Question: I'm facing a problem while using Kendo MVC Bar Charts / Column chart.
In the categoryaxis, I put date values. If I choose ".BaseUnit(ChartAxisBaseUnit.Days)" option in CategoryAxis, I get all date values of the month including the days where there is no value.
Is there any way to hide days where there is no value ?

Here is what I have;
'''
<%= Html.Kendo().Chart<DaFyDaC.Models.KPIs.HistoryElecConsumpView>()
.Name("kilovat")
.DataSource(dataSource => dataSource
.Sort(sort => sort.Add(model => model.HEC_DATE).Ascending())
)
.Series(series =>
{
series.Column(model => model.HEC_POWER).Name("Power (kVA)");
series.Column(model => model.HEC_CONSUMPTION).Name("Elec. Consump. (kVH)");
})
.CategoryAxis(axis => axis
.Date()
.Labels(l=>l.Template("#= kendo.toString(value, 'dd/MM/yyyy')#"))
.Title("Month")
.Categories(model => model.HEC_DATE)
.Color("black")
.BaseUnit(ChartAxisBaseUnit.Days)
.AxisCrossingValue(0,40)
.Labels(labels => labels.Rotation(-50))
.MajorGridLines(lines => lines.Visible(true))
)
.ValueAxis(axis => axis.Numeric("kVA")
.Title("Power (kVA)")
.Labels(labels => labels
.Format("{0}")
)
)
%>
'''
Here is my JSON data:
'''
0: {DATA_CENTER: "CI1", CUSTOMER: "myCustomer", HEC_DATE: "02/02/2015", HEC_YEAR: 2015,...}
1: {DATA_CENTER: "CI1", CUSTOMER: "myCustomer", HEC_DATE: "02/03/2015", HEC_YEAR: 2015,...}
2: {DATA_CENTER: "CI1", CUSTOMER: "myCustomer", HEC_DATE: "01/04/2015", HEC_YEAR: 2015,...}
3: {DATA_CENTER: "CI1", CUSTOMER: "myCustomer", HEC_DATE: "30/04/2015", HEC_YEAR: 2015,...}
'''
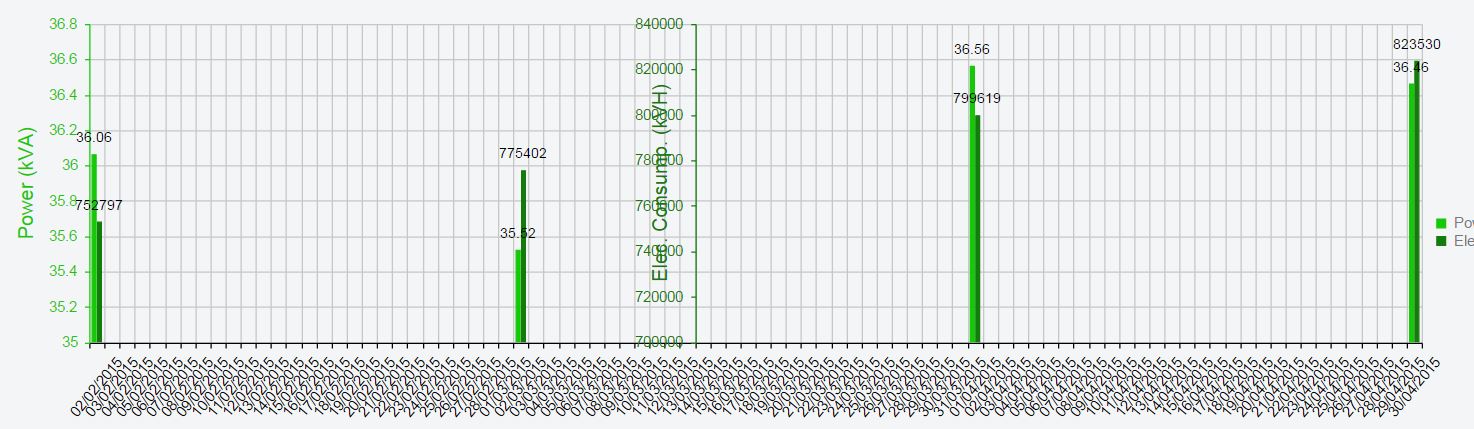
Answer: I found a solution. I am not using Date() method inside CategoryAxis(). I consider that those date values are simply "string" values. I just format the date and display it. To have sorted date values (ascending order), I handle this in server side.
// Server side
'''
public ActionResult ElecConsumPerCustomer_Read([DataSourceRequest] DataSourceRequest request, string customer, string datacenter, string year) {
List < HistoryElecConsumpView > list = HistoryEcRepository.Instance.getHECDataPerCustomer(customer, datacenter);
return Json(list.Where(ec => ec.HEC_DATE.Year.ToString() == year).OrderBy(ec => ec.HEC_DATE).ThenBy(ec => ec.EQUIPMENT).ToList(), JsonRequestBehavior.AllowGet);
}
'''
// client side
'''
<%= Html.Kendo().Chart < DaFyDaC.Models.KPIs.HistoryElecConsumpView > ()
.Name("kilovat").Title(title => {
title.Text("KiloVat Data").Font("16px Open Sans, sans-serif").Color("black");
title.Position(ChartTitlePosition.Bottom);
})
.Legend(legend => legend.Position(ChartLegendPosition.Right).Font("Open Sans, sans-serif"))
.DataSource(dataSource => dataSource.Sort(sort => sort.Add(model => model.HEC_DATE).Ascending()))
.Series(series => {
series.Column(model => model.HEC_POWER).Name("Power (kVA)").Color("#17c809").Axis("kVA").Labels(l => {
l.Visible(true);
l.Background("transparent");
}); //.CategoryField("date");
series.Column(model => model.HEC_CONSUMPTION).Name("Elec. Consump. (kVH)").Color("#147c0c").Axis("kVH").Labels(l => {
l.Visible(true);
l.Background("transparent");
}); //.CategoryField("date");
})
.ChartArea(chartarea => {
chartarea.Background("#F3F5F7");
})
.CategoryAxis(axis => axis
.Labels(l => l.Template("#= kendo.toString(toDate(value), 'd/M/yy') # (#= dataItem.EQUIPMENT #) ").Font("Open Sans, sans-serif"))
.Title("Month")
.Categories(model => model.HEC_DATE)
.Color("black")
.AxisCrossingValue(0, 40)
.Labels(labels => labels.Font("Open Sans, sans-serif").Rotation(-25))
.MajorGridLines(lines => lines.Visible(true))
)
.Theme("metro")
.ValueAxis(axis => axis.Numeric("kVA").Title(t => t.Text("Power (kVA)").Font("16px Open Sans, sans-serif")).Labels(labels => labels.Font("Open Sans, sans-serif").Format("{0}")).Color("#17c809"))
.ValueAxis(axis => axis.Numeric("kVH").Title(t => t.Text("Elec. Consump. (kVH)").Font("16px Open Sans, sans-serif")).Labels(labels => labels.Font("Open Sans, sans-serif").Format("{0}")).Color("#147c0c"))
.Pdf(pdf => {
pdf.Date(DateTime.Now);
})
.Tooltip(tooltip => tooltip.Font("Open Sans, sans-serif").Visible(true).Format("{0:N2}")) %>
'''